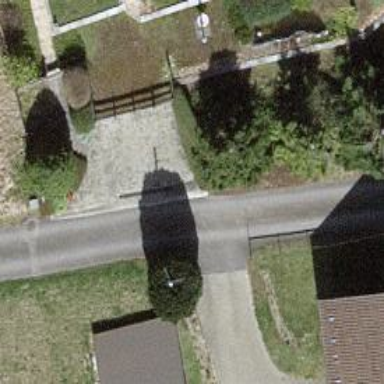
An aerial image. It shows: Residential road that functions as alley.